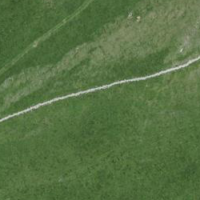
EUNIS habitat code: 23
Species observed at this site:
Narcissus pseudonarcissus